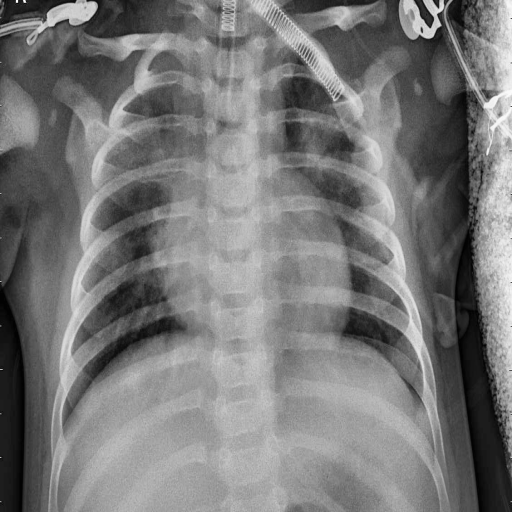
Finding: PNEUMONIA